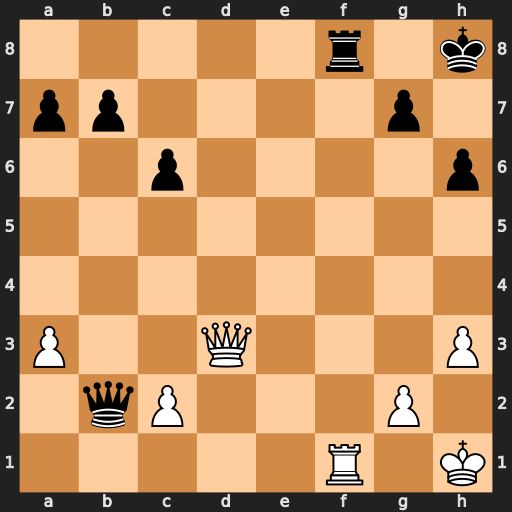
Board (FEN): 5r1k/pp4p1/2p4p/8/8/P2Q3P/1qP3P1/5R1K
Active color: w
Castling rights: -
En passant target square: -
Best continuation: Rxf8#